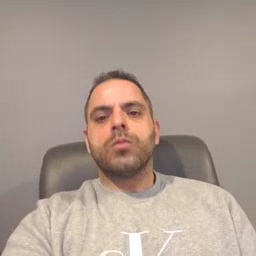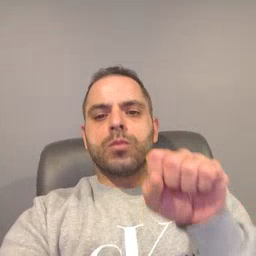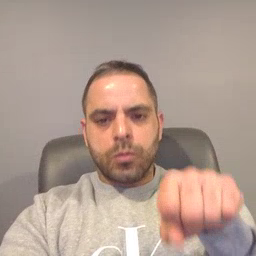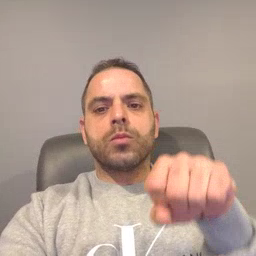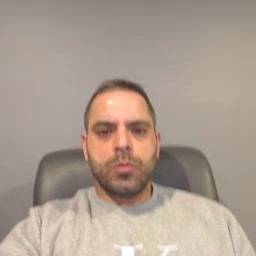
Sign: yes